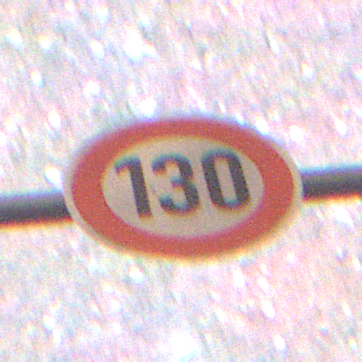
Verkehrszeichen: Geschwindigkeit130
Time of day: Night
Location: Outdoor (Nature)
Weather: Clear
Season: NotSpecified
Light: Natural